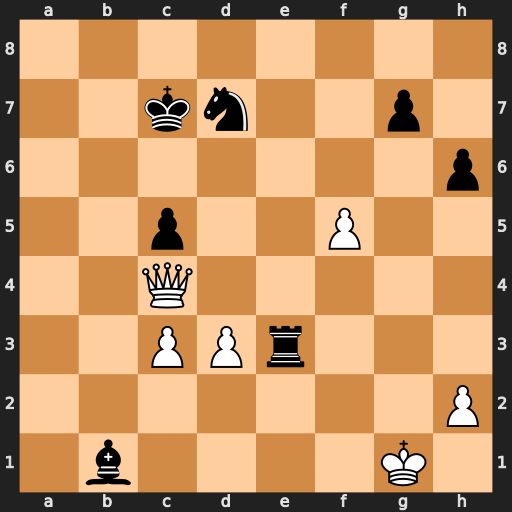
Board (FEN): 8/2kn2p1/7p/2p2P2/2Q5/2PPr3/7P/1b4K1
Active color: w
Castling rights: -
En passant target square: -
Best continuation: Qf4+ Re5 d4